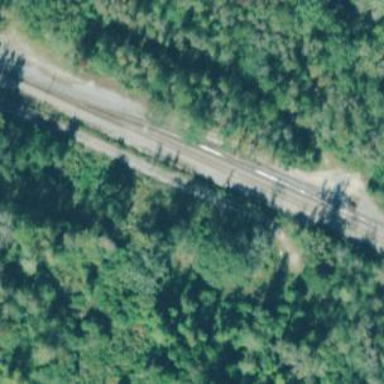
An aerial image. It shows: Railway signal.